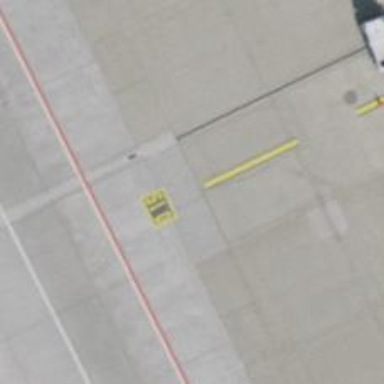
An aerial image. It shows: Airport parking position.